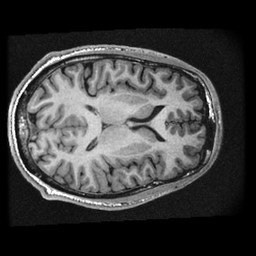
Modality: T1w
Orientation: axial
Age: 32
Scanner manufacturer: ge
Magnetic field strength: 3 T
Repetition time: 0.008252 s
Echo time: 0.003108 s